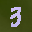
Label: 3